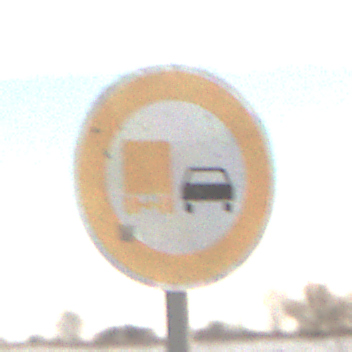
Verkehrszeichen: UeberholverbotKraftfahrzeuge
Umgebung: Outdoor, Nature
Tageszeit: MorningAfternoon
Wetter: Overcast
Licht: Natural
Jahreszeit: Winter
Kontrast: LowContrast